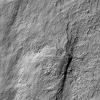
Atmospheric dust classification: not_dusty